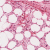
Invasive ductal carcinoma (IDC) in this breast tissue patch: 0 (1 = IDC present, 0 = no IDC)